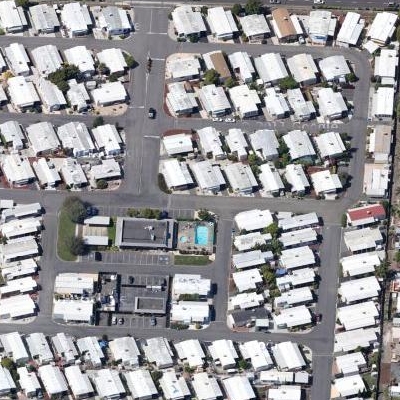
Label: Resident